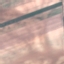
Land use / land cover class: AnnualCrop